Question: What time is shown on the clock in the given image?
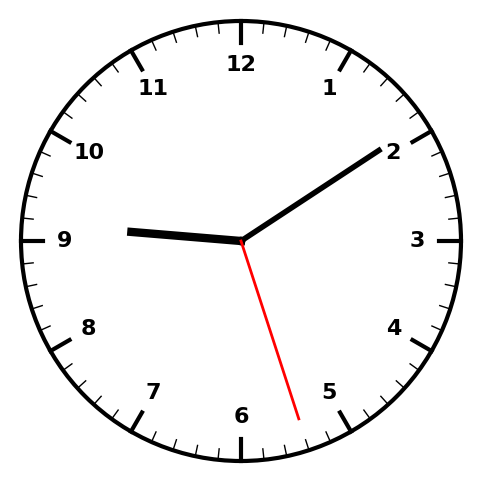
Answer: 09:09:27